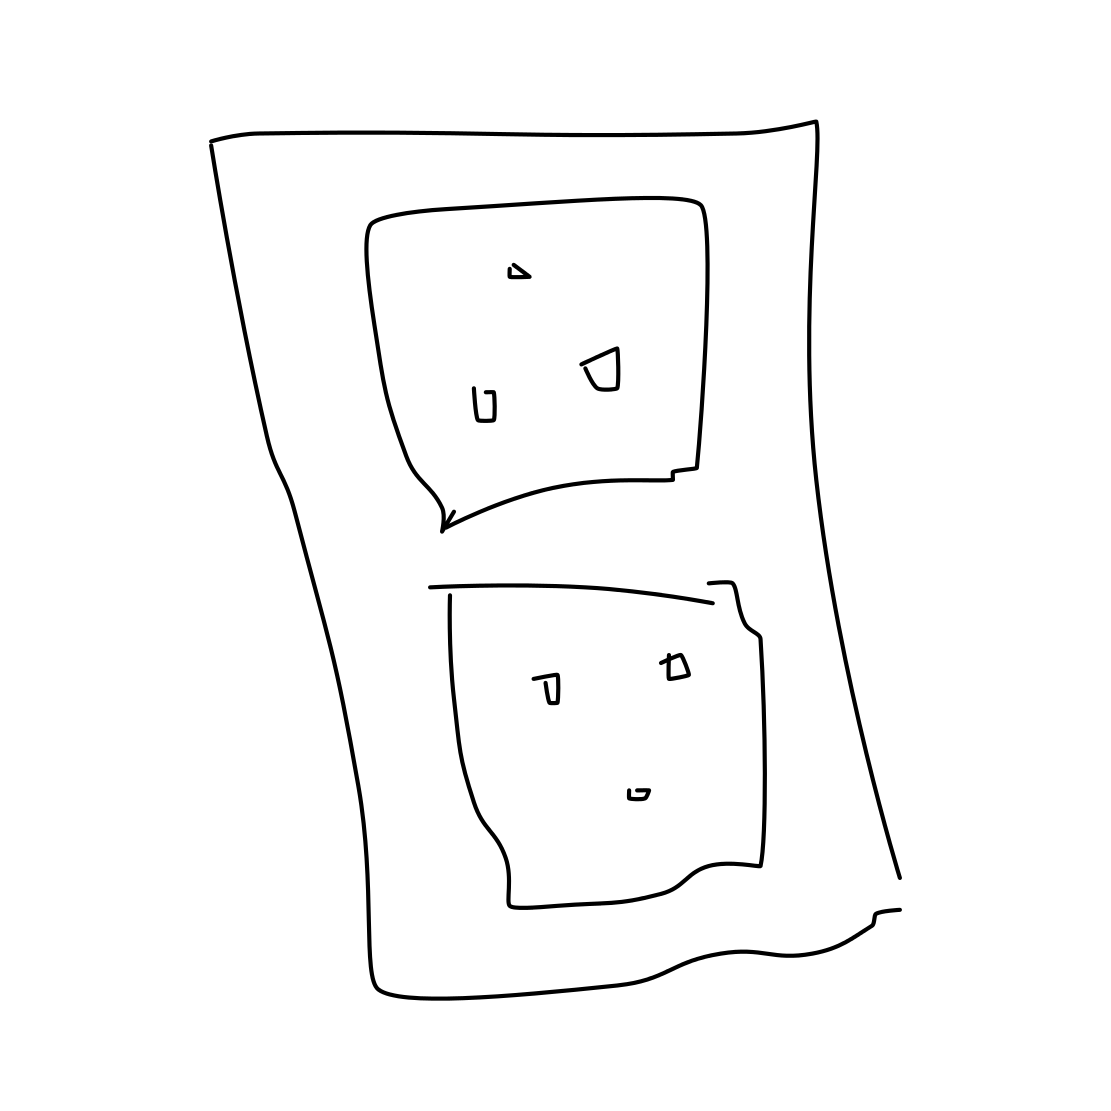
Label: power outlet